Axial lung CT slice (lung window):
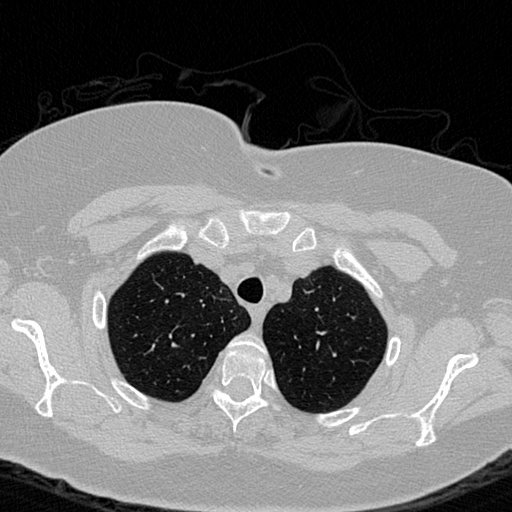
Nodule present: no